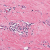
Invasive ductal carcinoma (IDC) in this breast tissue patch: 0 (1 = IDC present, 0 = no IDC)